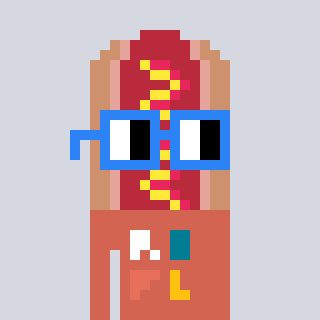
a pixel art character with square blue glasses, a hotdog-shaped head and a peachy-colored body on a cool background